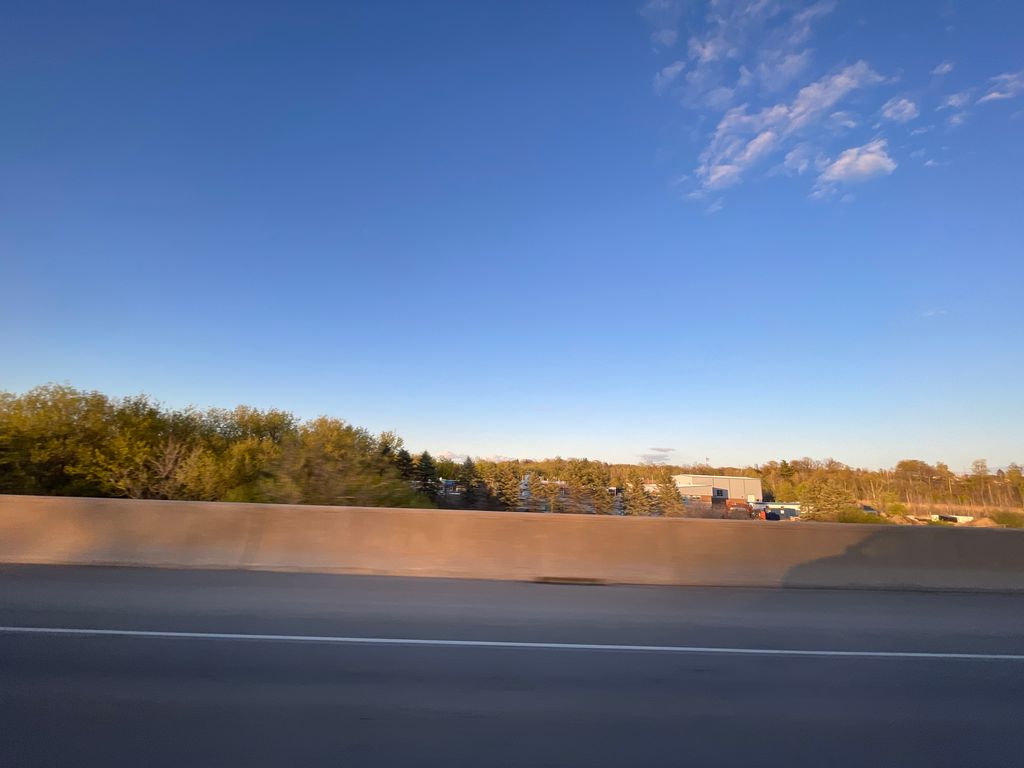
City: kitchener-waterloo